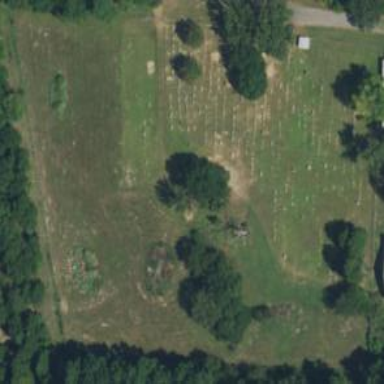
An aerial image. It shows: Cemetery.